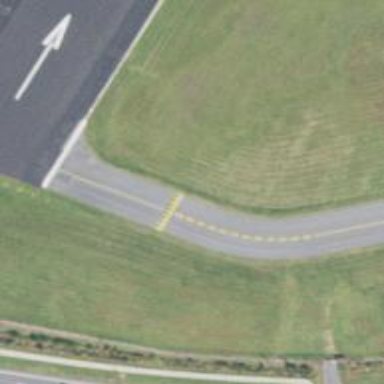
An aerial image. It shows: View of taxiway at the airport.